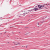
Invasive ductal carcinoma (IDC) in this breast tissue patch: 0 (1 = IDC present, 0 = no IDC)